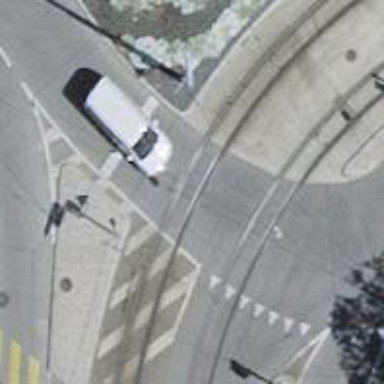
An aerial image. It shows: Tram level crossing on the railway.